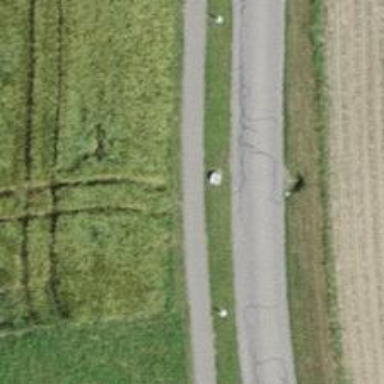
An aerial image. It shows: Asphalt footway.